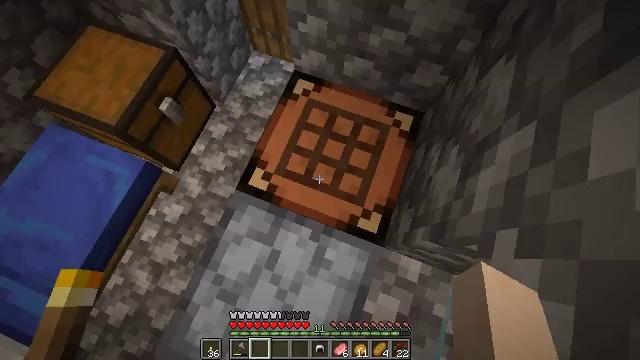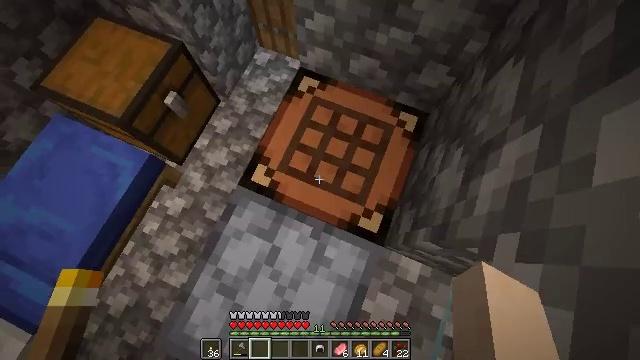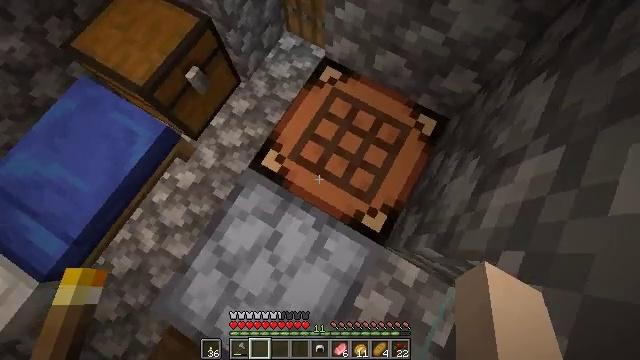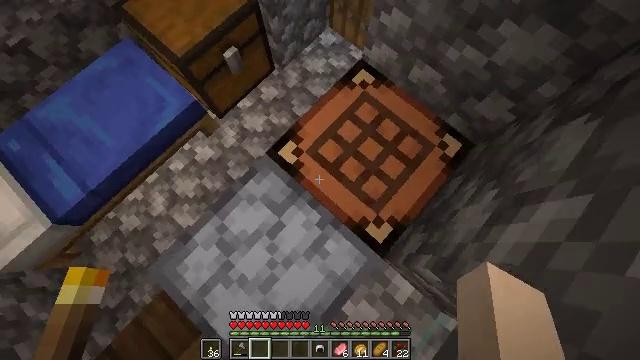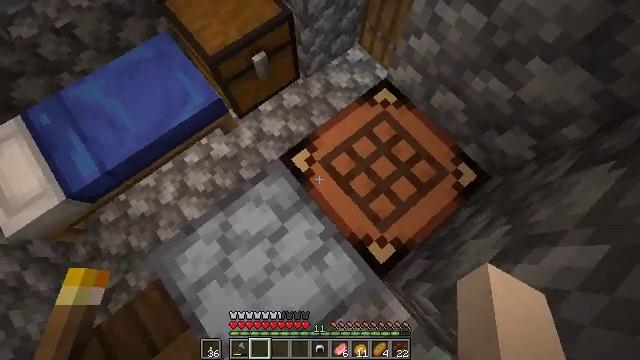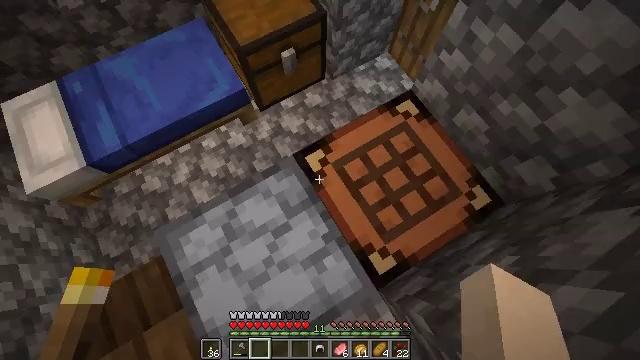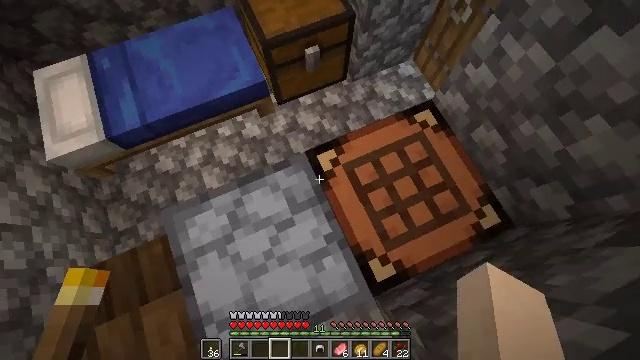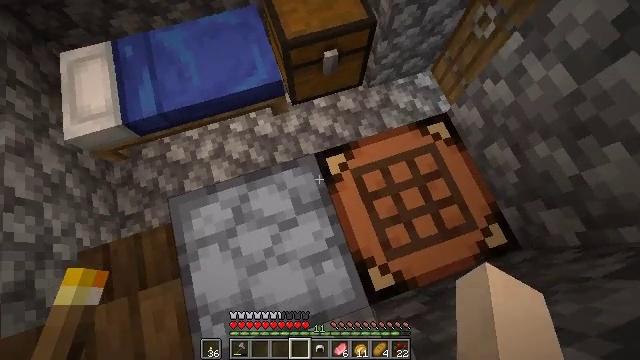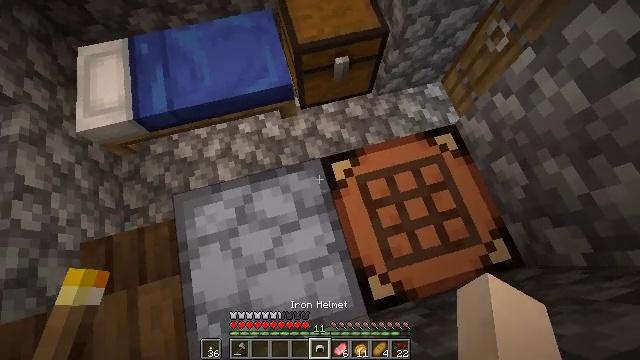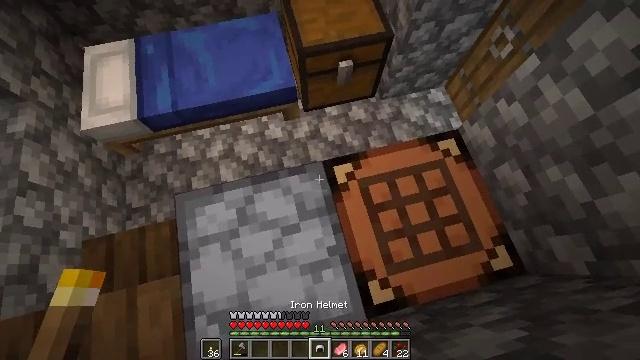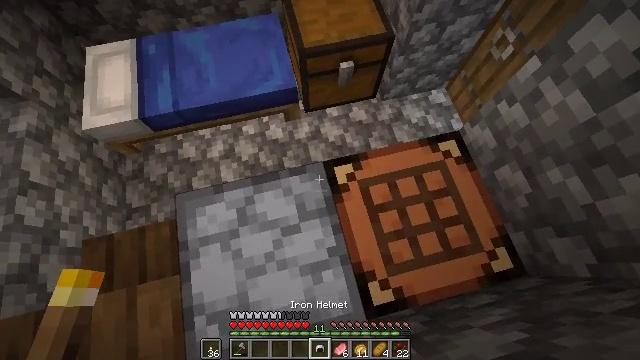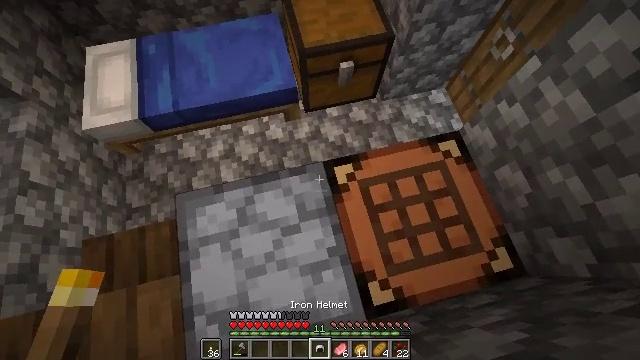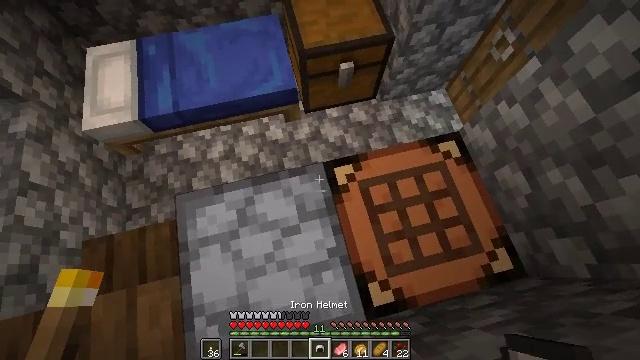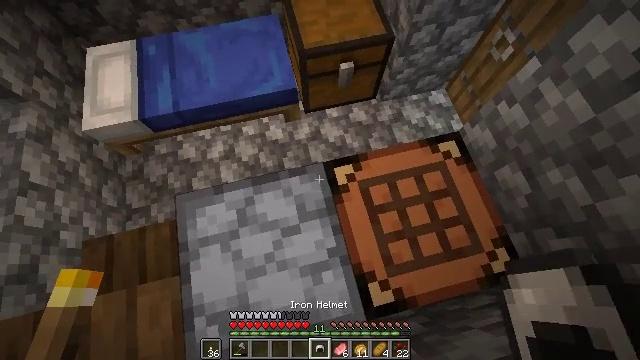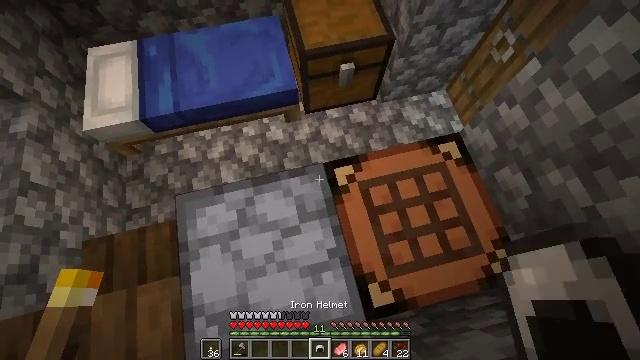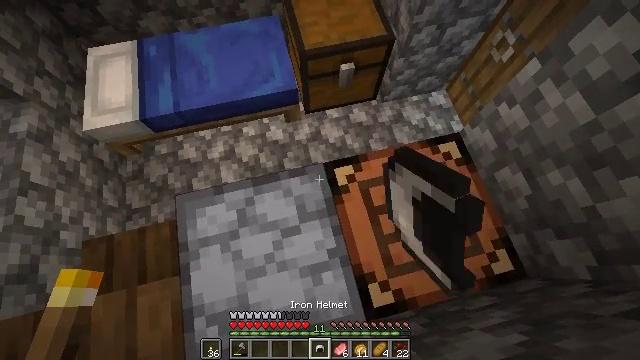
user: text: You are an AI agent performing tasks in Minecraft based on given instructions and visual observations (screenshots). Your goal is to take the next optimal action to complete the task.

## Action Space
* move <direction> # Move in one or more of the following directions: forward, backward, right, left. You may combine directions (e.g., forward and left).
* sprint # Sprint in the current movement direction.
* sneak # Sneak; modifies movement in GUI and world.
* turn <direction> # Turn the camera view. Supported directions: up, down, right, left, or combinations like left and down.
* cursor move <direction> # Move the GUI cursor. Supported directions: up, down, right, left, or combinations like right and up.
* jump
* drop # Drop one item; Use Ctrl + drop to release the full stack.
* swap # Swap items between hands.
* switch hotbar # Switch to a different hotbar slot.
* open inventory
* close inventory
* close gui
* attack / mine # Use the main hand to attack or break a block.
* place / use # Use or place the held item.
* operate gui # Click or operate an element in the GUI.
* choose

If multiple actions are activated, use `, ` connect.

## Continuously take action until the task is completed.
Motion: motion action
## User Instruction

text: Kill undead mobs.
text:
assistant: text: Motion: turn left, open inventory
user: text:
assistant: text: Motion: turn left and down
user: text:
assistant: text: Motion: turn left
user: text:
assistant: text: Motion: turn left and up
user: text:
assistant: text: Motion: turn left
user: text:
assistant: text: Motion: turn left
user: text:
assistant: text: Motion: turn left
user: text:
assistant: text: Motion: turn left and up
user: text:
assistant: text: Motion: turn left
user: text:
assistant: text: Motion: no_op
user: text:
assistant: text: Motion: no_op
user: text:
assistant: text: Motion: no_op
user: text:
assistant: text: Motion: no_op
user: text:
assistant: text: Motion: use / place
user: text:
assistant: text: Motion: use / place
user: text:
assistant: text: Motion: use / place
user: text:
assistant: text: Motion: no_op
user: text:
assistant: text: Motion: no_op
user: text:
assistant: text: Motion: no_op
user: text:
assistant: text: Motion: no_op
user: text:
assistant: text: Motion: no_op
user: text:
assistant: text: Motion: no_op
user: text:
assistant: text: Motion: no_op
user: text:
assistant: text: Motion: no_op
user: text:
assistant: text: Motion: no_op
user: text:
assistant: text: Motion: no_op
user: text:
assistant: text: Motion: close inventory
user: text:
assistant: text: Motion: turn up, close inventory
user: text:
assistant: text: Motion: turn right and up
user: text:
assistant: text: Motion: turn right and up, use / place